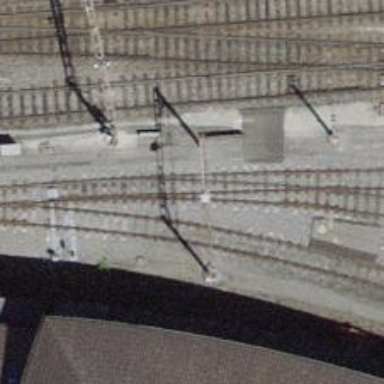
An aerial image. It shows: Narrow-gauge railway with single track. The railway is electrified with contact line.